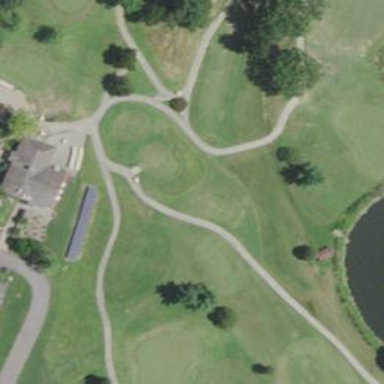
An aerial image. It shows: Golf tee.